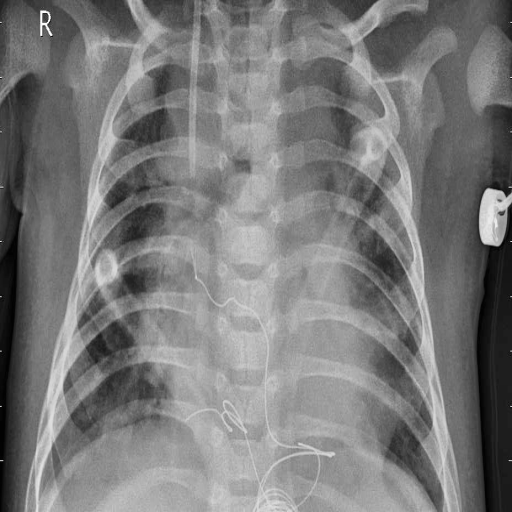
Finding: PNEUMONIA